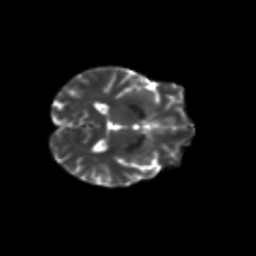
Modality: T2w
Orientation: axial
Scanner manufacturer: siemens
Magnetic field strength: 3 T
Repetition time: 9.2 s
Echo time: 0.084 s